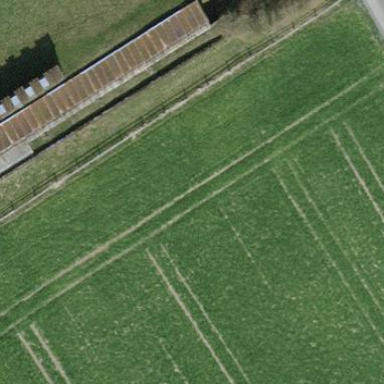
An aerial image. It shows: Stable.